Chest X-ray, AP view. Patient: 29 years old, sex M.
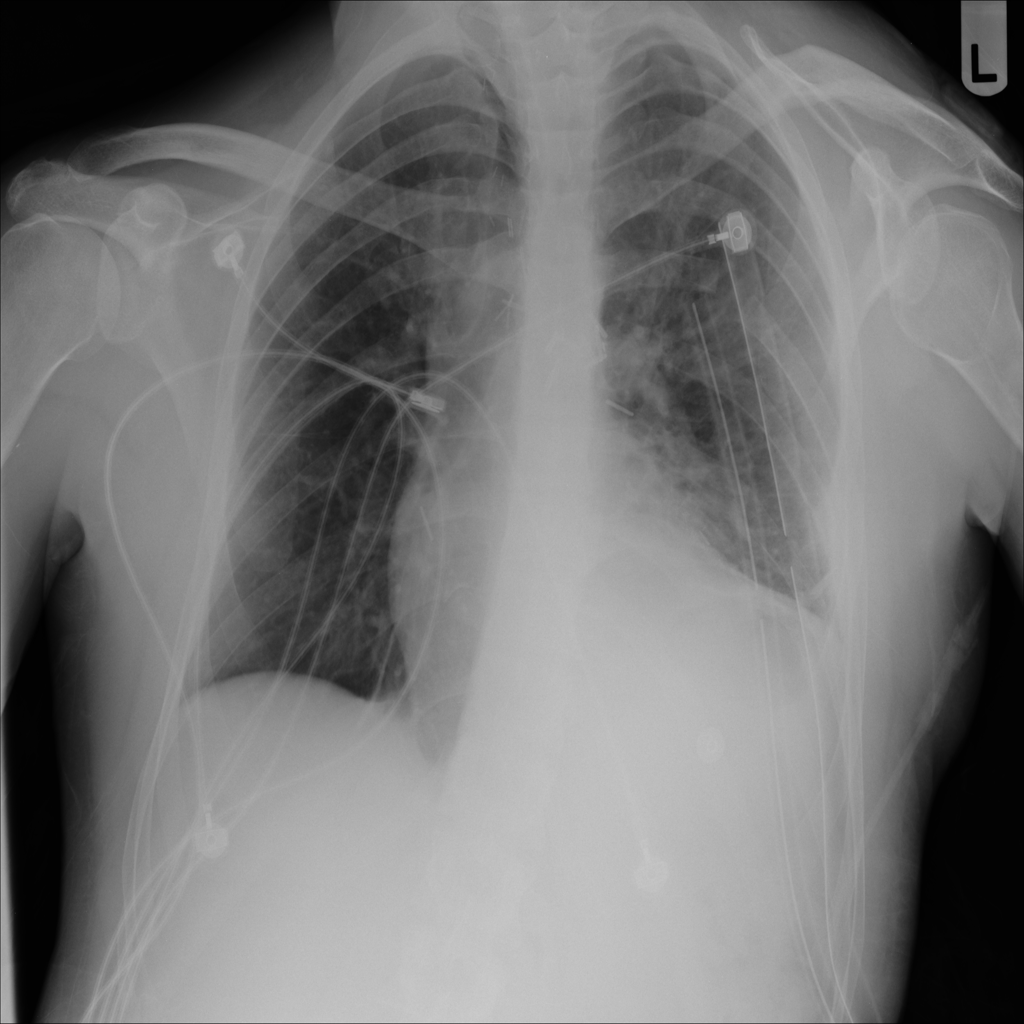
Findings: Consolidation, Infiltration